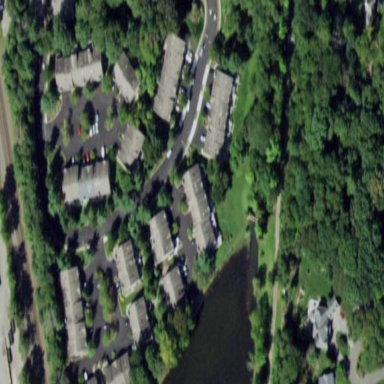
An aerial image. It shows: Residential area with apartments.